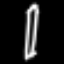
Label: pencil